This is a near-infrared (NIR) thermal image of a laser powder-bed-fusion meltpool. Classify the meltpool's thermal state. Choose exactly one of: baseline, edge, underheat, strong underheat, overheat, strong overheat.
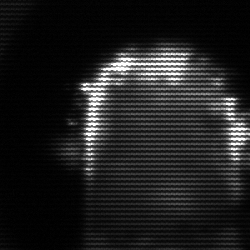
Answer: baseline